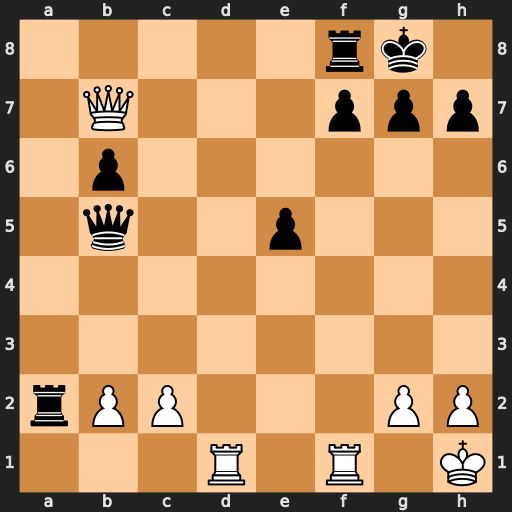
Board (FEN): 5rk1/1Q3ppp/1p6/1q2p3/8/8/rPP3PP/3R1R1K
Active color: w
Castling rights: -
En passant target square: -
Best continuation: Qxf7+ Rxf7 Rd8+ Qe8 Rxe8+ Rf8 Rfxf8#